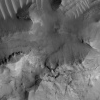
Atmospheric dust classification: not_dusty